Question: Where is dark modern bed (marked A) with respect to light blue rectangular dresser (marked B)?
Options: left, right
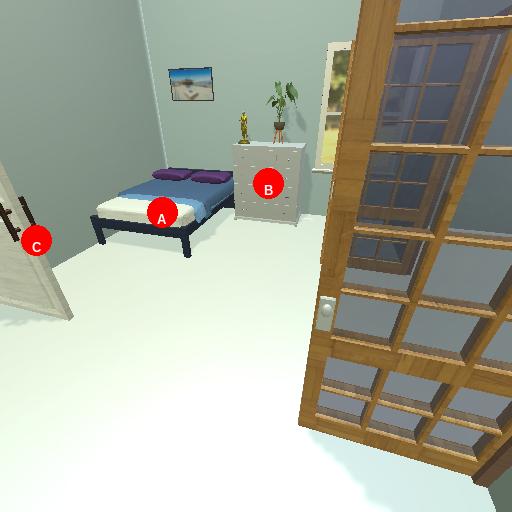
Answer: left